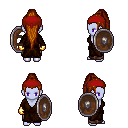
a pixel art fantasy rpg character, female body template, dark elf, purple skin, brown robe, robe skirt, brunette extra-long topknot hairstyle, red bandana, gold gloves, shield, four views (front, back, left, right), 2x2 character sprite sheet, small pixel art, hard edges, no anti-aliasing